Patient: sex F, age 39
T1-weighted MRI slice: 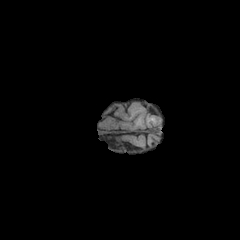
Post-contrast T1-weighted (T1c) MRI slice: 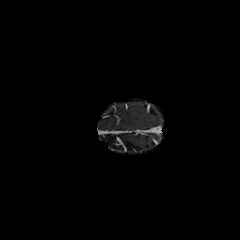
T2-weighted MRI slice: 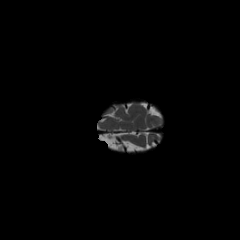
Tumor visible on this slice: no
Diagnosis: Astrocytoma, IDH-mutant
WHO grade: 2